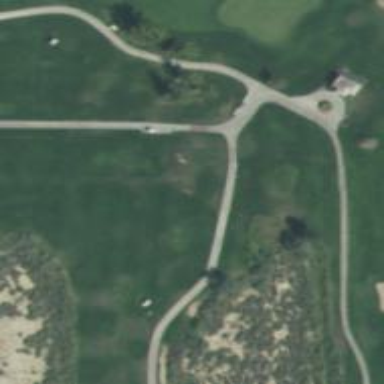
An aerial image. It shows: Golf tee.